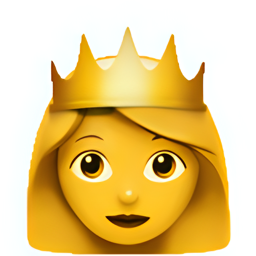
Name: princess
Emoji: 👸
Group: People & Body
Sub-group: person-role